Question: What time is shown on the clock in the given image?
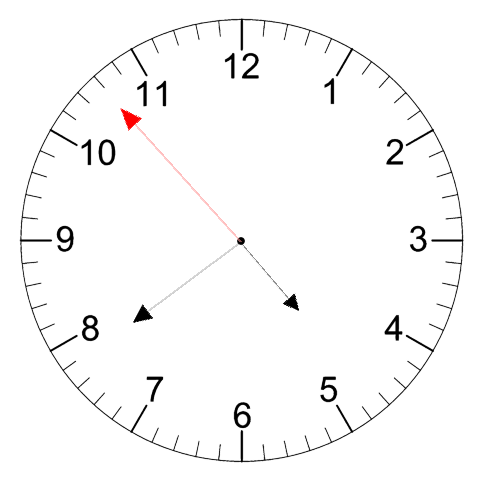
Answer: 04:38:53